Aerial crown-view tile of a tropical tree (Barro Colorado Island, Panama), acquired 20240611:
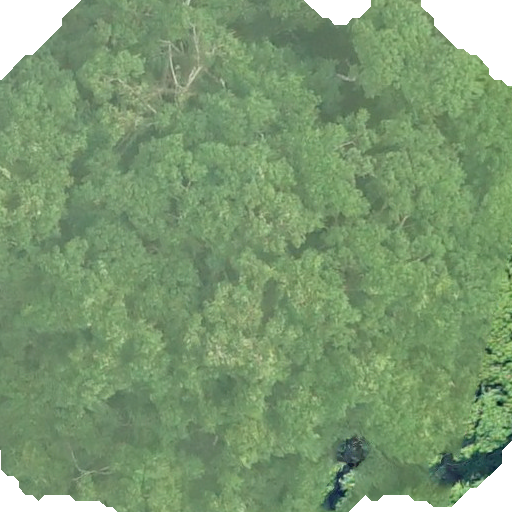
Species: Hura crepitans
GBIF accepted scientific name: Hura crepitans
Crown area: 443.981 m²